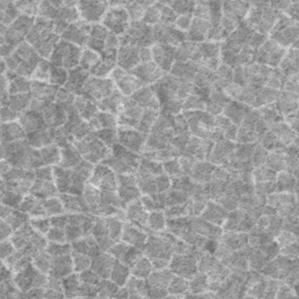
Label: frost